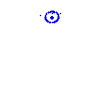
Particle: proton